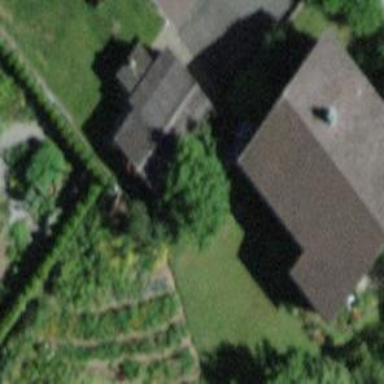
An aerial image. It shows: Garage.